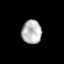
Tissue: lung
Cell type: Myeloid cells
Senescence score: 0.1725
Nuclear area (px): 467
Mean DAPI intensity: 180.533